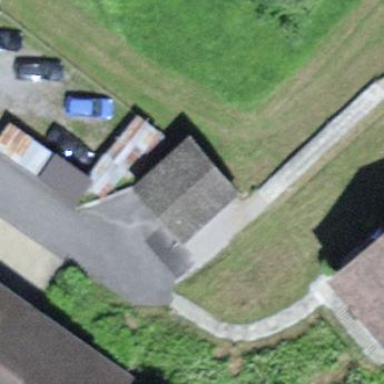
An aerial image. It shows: Garage building.